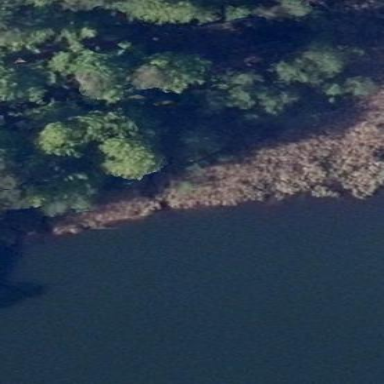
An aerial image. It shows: Marshy wetland area.